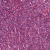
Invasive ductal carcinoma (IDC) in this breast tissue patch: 0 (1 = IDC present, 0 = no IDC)